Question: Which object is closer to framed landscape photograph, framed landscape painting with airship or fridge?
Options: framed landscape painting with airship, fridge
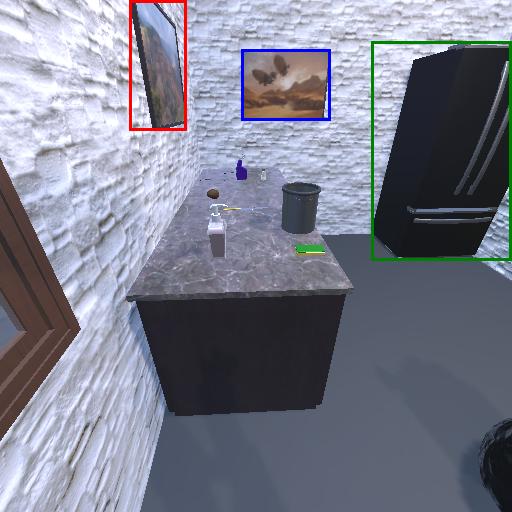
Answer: framed landscape painting with airship